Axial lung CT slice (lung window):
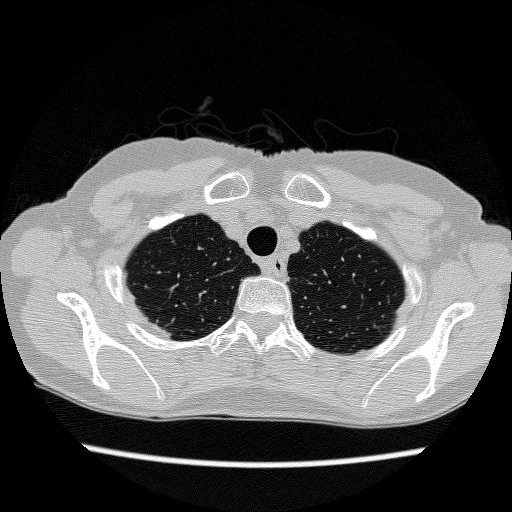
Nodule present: no